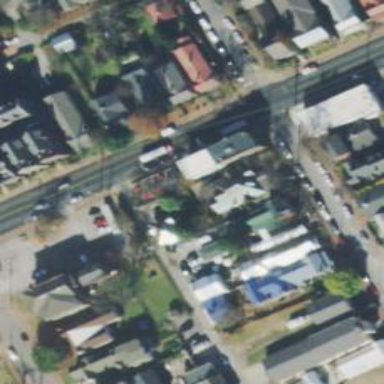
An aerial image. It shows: Alley classified as service road.